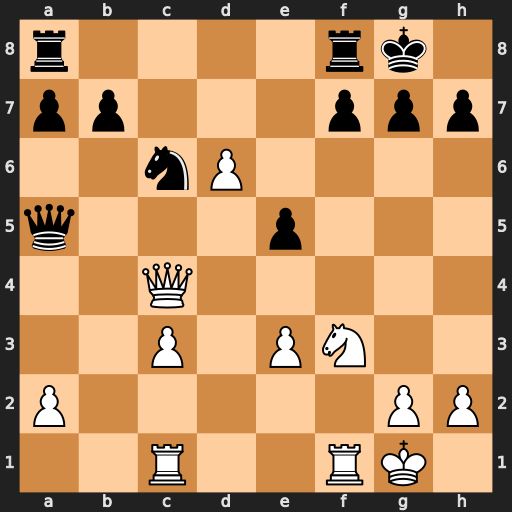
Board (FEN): r4rk1/pp3ppp/2nP4/q3p3/2Q5/2P1PN2/P5PP/2R2RK1
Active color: w
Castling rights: -
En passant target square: -
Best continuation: Ng5